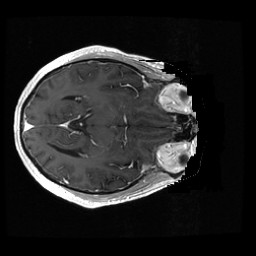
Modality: T1w
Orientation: axial
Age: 56
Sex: male
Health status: ill